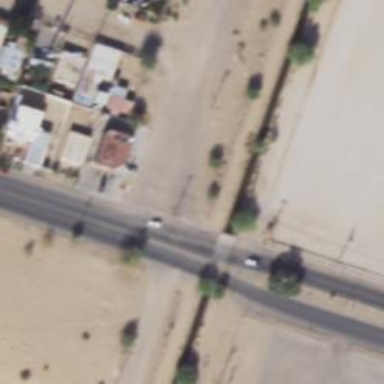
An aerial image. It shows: Secondary road.